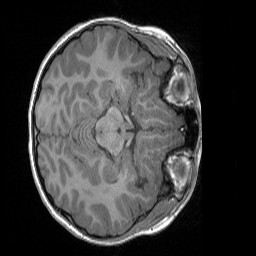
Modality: T1w
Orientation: axial
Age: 7
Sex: female
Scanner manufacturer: siemens
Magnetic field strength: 3 T
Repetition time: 1.65 s
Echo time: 0.00203 s